Question: I'm using bezier curves as paths for my spaceships to travel along when they are coming into dock at a station. I have a simple algorithm to calculate where the ship should be at time t along a cubic bezier curve:
'''
public class BezierMovement{
public BezierMovement(){
// start docking straight away in this test version
initDocking();
}
private Vector3 p0;
private Vector3 p1;
private Vector3 p2;
private Vector3 p3;
private double tInc = 0.001d;
private double t = tInc;
protected void initDocking(){
// get current location
Vector3 location = getCurrentLocation();
// get docking point
Vector3 dockingPoint = getDockingPoint();
// ship's normalised direction vector
Vector3 direction = getDirection();
// docking point's normalised direction vector
Vector3 dockingDirection = getDockingDirection();
// scalars to multiply normalised vectors by
// The higher the number, the "curvier" the curve
float curveFactorShip = 10000.0f;
float curveFactorDock = 2000.0f;
p0 = new Vector3(location.x,location.y,location.z);
p1 = new Vector3(location.x + (direction.x * curveFactorShip),
location.y + (direction.y * curveFactorShip),
location.z + (direction.z * curveFactorShip));
p2 = new Vector3(dockingPoint.x + (dockingDirection.x * curveFactorDock),
dockingPoint.y + (dockingDirection.y * curveFactorDock),
dockingPoint.z + (dockingDirection.z * curveFactorDock));
p3 = new Vector3(dockingPoint.x, dockingPoint.y, dockingPoint.z);
}
public void incrementPosition() {
bezier(p0, p1, p2, p3, t, getCurrentLocation());
// make ship go back and forth along curve for testing
t += tInc;
if(t>=1){
tInc = 0-tInc;
} else if(t<0){
tInc = 0-tInc;
}
}
protected void bezier(Vector3 p0, Vector3 p1, Vector3 p2, Vector3 p3, double t, Vector3 outputVector){
double a = (1-t)*(1-t)*(1-t);
double b = 3*((1-t)*(1-t))*t;
double c = 3*(1-t)*(t*t);
double d = t*t*t;
outputVector.x = a*p0.x + b*p1.x + c*p2.x + d*p3.x;
outputVector.y = a*p0.y + b*p1.y + c*p2.y + d*p3.y;
outputVector.z = a*p0.z + b*p1.z + c*p2.z + d*p3.z;
}
}
'''
The curve start point is the spaceship location, and end point is the entrance to the docking bay (red dots on diagram). The spaceship has a normalised vector for its direction, and the docking bay has another normalised vector to indicate the direction the ship must be traveling in so as to be aligned straight on to the docking bay when it arrives (the yellow lines on the diagram)
The green line is a possible path of the spaceship, and the purple circle, the spaceship's radius. Finally, the black box is the bounding box for the station.

I have two problems:
1. The spaceship is supposed to only be able to turn at r radians per second
2. The spaceship can't fly through the station
I assume that this translates into:
a). Finding the "curve factors" (control point lengths) that will give a path where the ship doesn't have to turn too tightly
b). Finding the spaceship location/direction from which it can't avoid colliding with the station (and creating a path to guide it out of that state, so it can get on with part a))
However, with both of these, I haven't had much luck finding a solution. I already have code to detect intersections between vectors, boxes, points and spheres, but not bezier curves yet. I also have functions to let me find the distance between two points.
Any help would be most appreciated
Thanks,
James
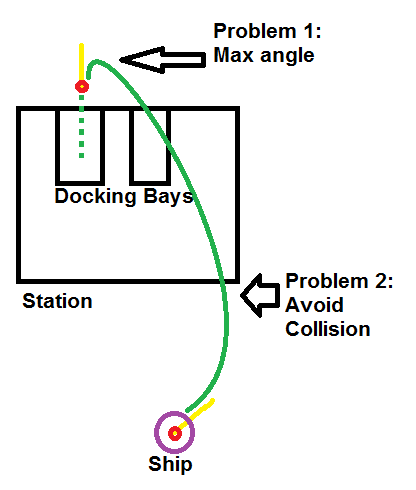
Answer: Finding the exact intersections of a Cubic Bezier Curve involves solving a 5th or 6th degree polynomial. More feasible solutions are either using numerical methods, or subdividing the Bezier Curve.
'''
protected void subdivide(
Vector3 p0, Vector3 p1, Vector3 p2, Vector3 p3,
Vector3 q0, Vector3 q1, Vector3 q2, Vector3 q3,
Vector3 q4, Vector3 q5, Vector3 q6) {
q0.x = p0.x; q0.y = p0.y; q0.z = p0.z;
q6.x = p3.x; q6.y = p3.y; q6.z = p3.z;
q1.x = (p0.x + p1.x) * 0.5;
q1.y = (p0.y + p1.y) * 0.5;
q1.z = (p0.z + p1.z) * 0.5;
q5.x = (p2.x + p3.x) * 0.5;
q5.y = (p2.y + p3.y) * 0.5;
q5.z = (p2.z + p3.z) * 0.5;
double x3 = (p1.x + p2.x) * 0.5;
double y3 = (p1.y + p2.y) * 0.5;
double z3 = (p1.z + p2.z) * 0.5;
q2.x = (q1.x + x3) * 0.5;
q2.y = (q1.y + y3) * 0.5;
q2.z = (q1.z + z3) * 0.5;
q4.x = (x3 + q1.x) * 0.5;
q4.y = (y3 + q1.y) * 0.5;
q4.z = (z3 + q1.z) * 0.5;
q3.x = (q2.x + q4.x) * 0.5;
q3.y = (q2.y + q4.y) * 0.5;
q3.z = (q2.z + q4.z) * 0.5;
}
'''
'q1'..'q3' becomes the first segment. 'q3'..'q6' becomes the second segment.
Subdivide the curve 2-5 times, and use the control-points as a polyline.
---
The <URL> could be calculated at the end-points of each segment:
'''
protected double curvatureAtStart(Vector3 p0, Vector3 p1, Vector3 p2, Vector3 p3) {
double dx1 = p1.x - p0.x;
double dy1 = p1.y - p0.y;
double dz1 = p1.z - p0.z;
double A = dx1 * dx1 + dy1 * dy1 + dz1 * dz1;
double dx2 = p0.x - 2*p1.x + p2.x;
double dy2 = p0.y - 2*p1.y + p2.y;
double dz2 = p0.z - 2*p1.z + p2.z;
double B = dx1 * dx2 + dy1 * dy2 + dz1 * dz2;
double Rx = (dx2 - dx1*B/A)/A*2/3;
double Ry = (dy2 - dy1*B/A)/A*2/3;
double Rz = (dz2 - dz1*B/A)/A*2/3;
return Math.sqrt(Rx * Rx + Ry * Ry + Rz * Rz);
}
'''
---
To solve , subdivide the curve a few times, and calculate the curvature at each segment's endpoint. This will just be an approximation, but you could selectively subdivide segments with high curvature to get a better approximation in that region.
---
To solve , you could subdivide three curves:
- 'C0'- 'C1'- 'C2'
If you subdivide all curves in the same way, you could quickly evaluate the control-points of the final curve. You blend the corresponding control-points, parametrized by the velocities at the end-points:
'''
C[i] = C0[i] + (C1[i] - C0[i])*v1 + (C2[i] - C0[i])*v2
'''
You could with this find valid parameter-ranges, so that no segment (evaluated as a straight line-segment) intersects the station. ('v1' and 'v2' can go above 1.0).